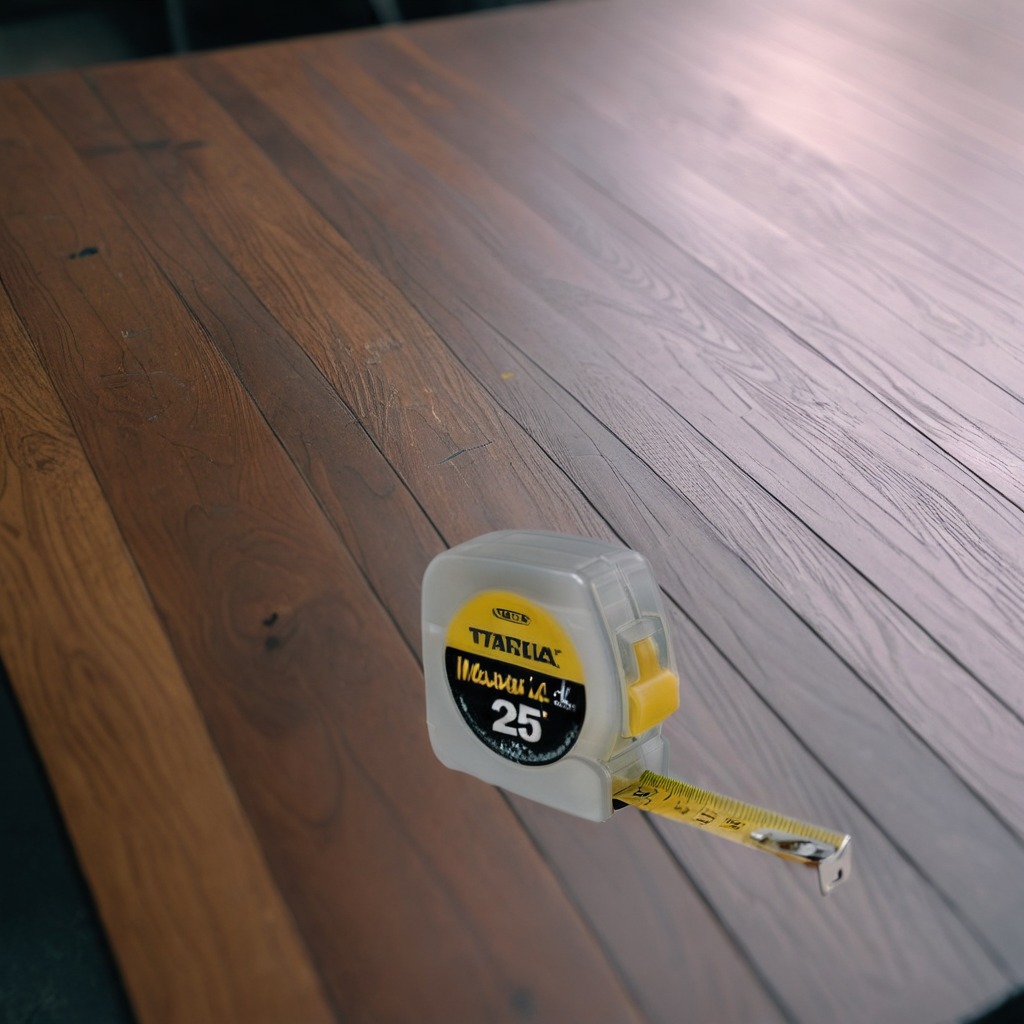
A measuring tape is lying on the old table in the small garage at twilight.